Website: crate-barrel
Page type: cart
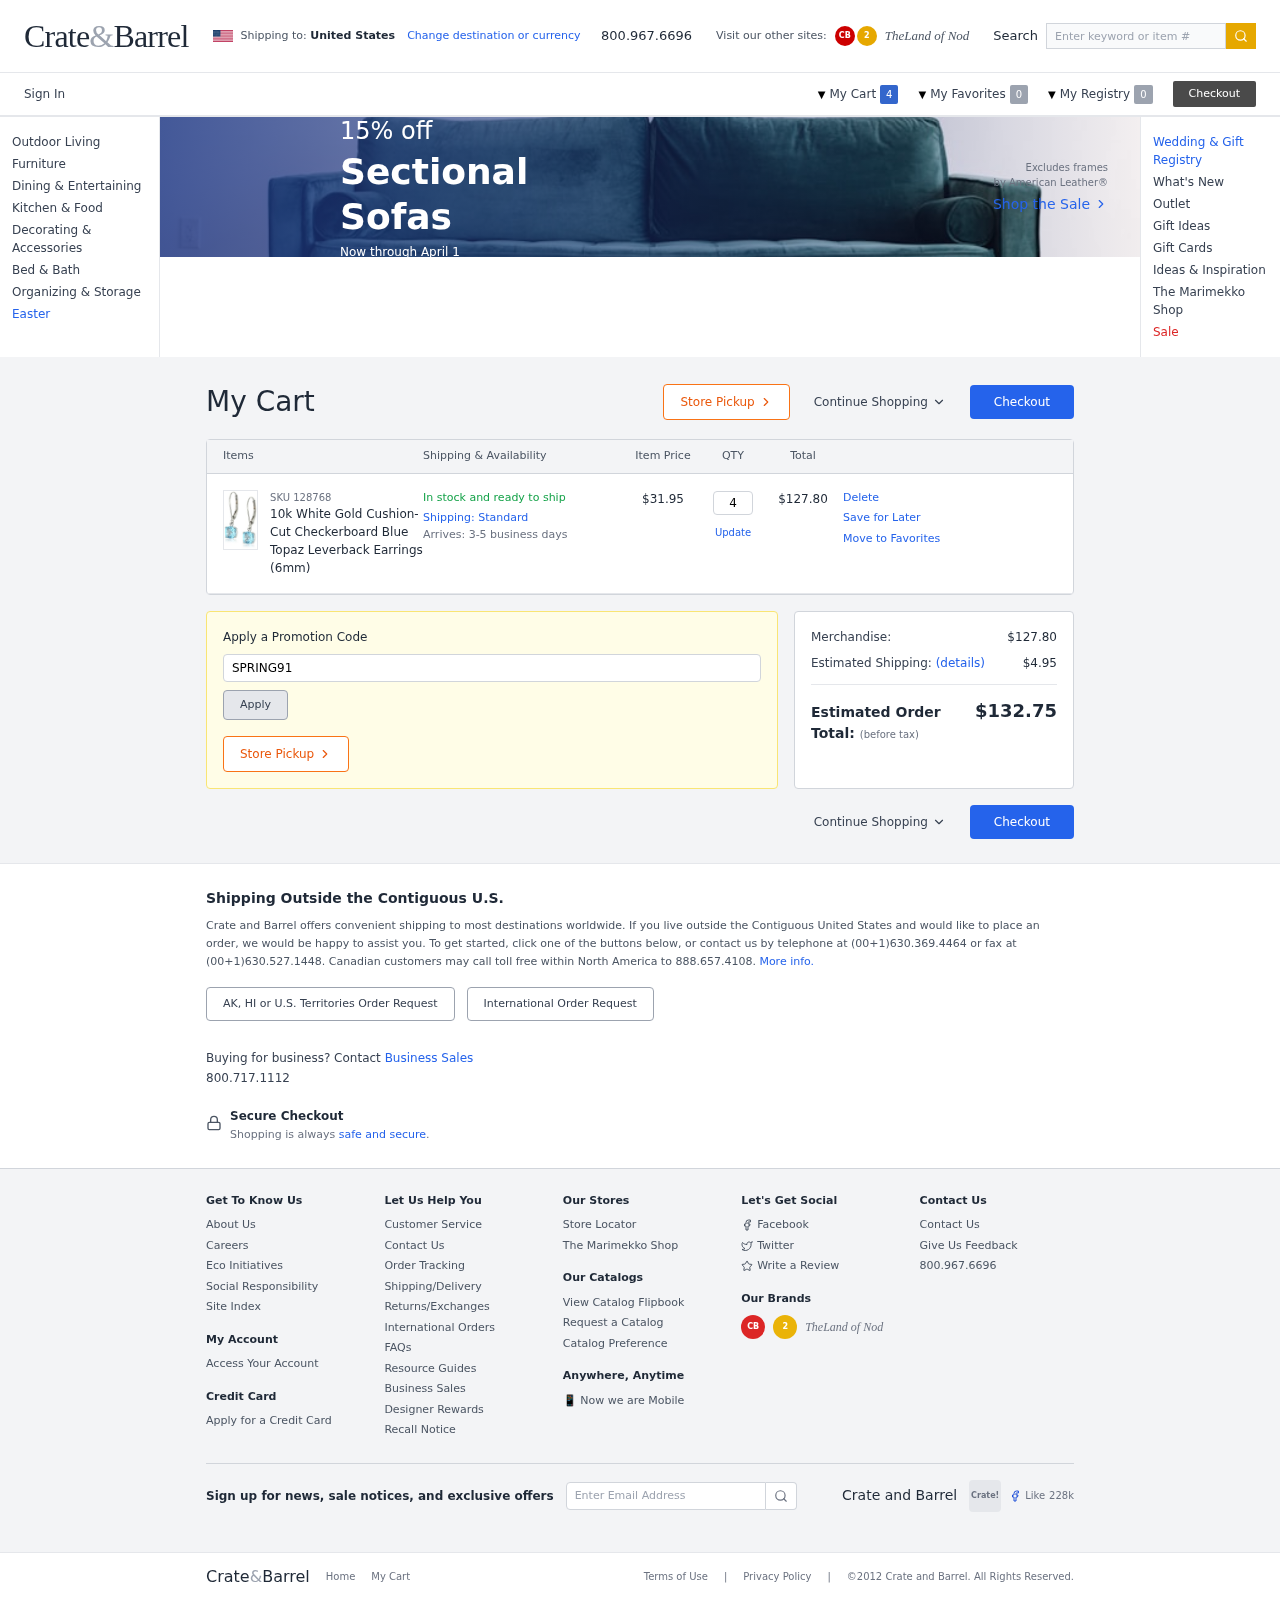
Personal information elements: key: PII_PROMO_CODE
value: SPRING91
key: PII_COUNTRY
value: United States
Product elements: key: PRODUCT1_NAME
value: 10k White Gold Cushion-Cut Checkerboard Blue Topaz Leverback Earrings (6mm)
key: PRODUCT1_PRICE
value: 31.95
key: PRODUCT1_QUANTITY
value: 4
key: PRODUCT1_SKU
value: SKU 128768
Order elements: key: ORDER_NUM_ITEMS
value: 4
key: ORDER_ITEM_TOTAL
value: $127.80
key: ORDER_SUBTOTAL
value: $127.80
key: ORDER_SHIPPING_COST
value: $4.95
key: ORDER_TOTAL
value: $132.75
Search elements: key: HEADER_SEARCH
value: Enter keyword or item #